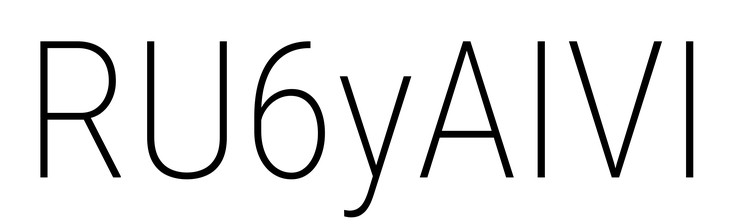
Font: Roboto_Condensed_ExtraLight